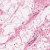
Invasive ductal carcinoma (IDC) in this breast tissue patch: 0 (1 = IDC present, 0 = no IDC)